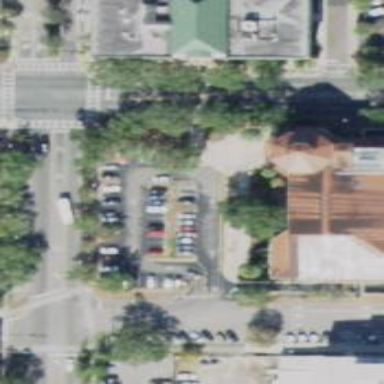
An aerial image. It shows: Parking space is available.